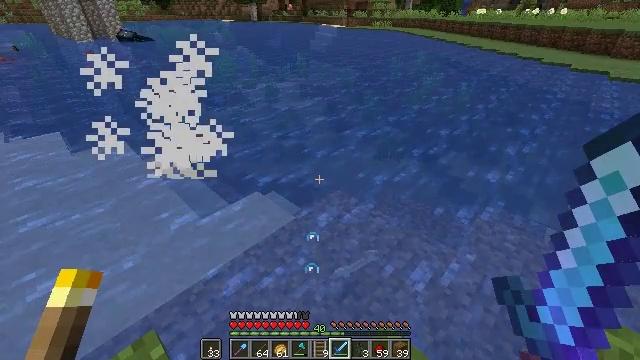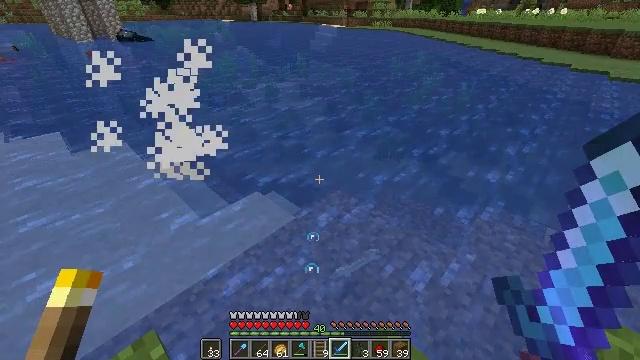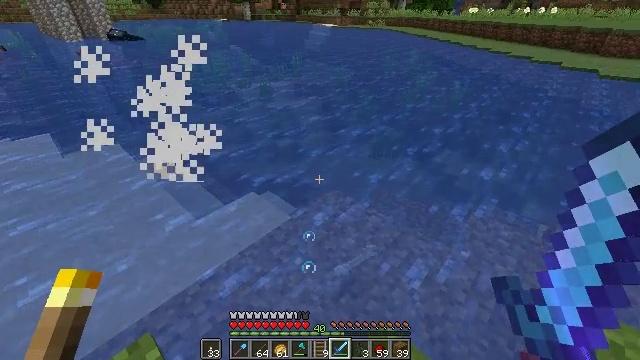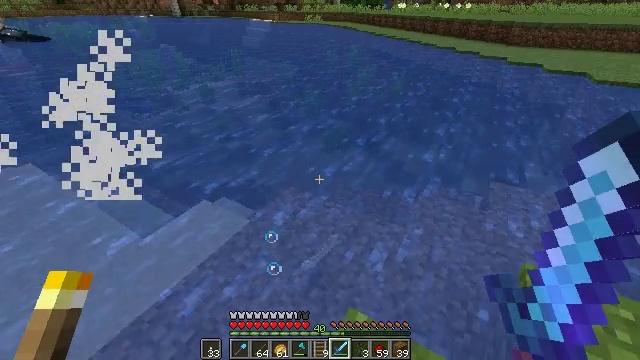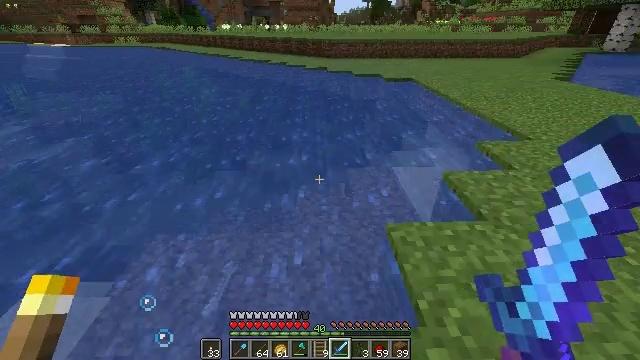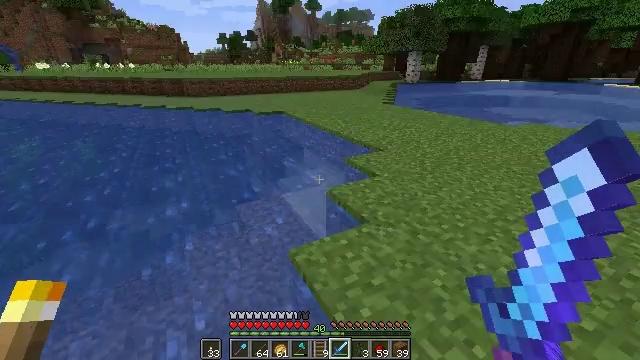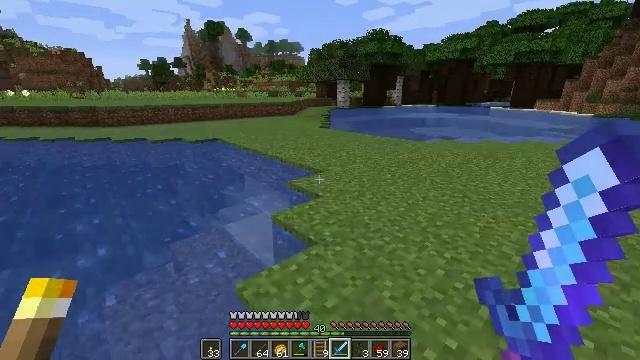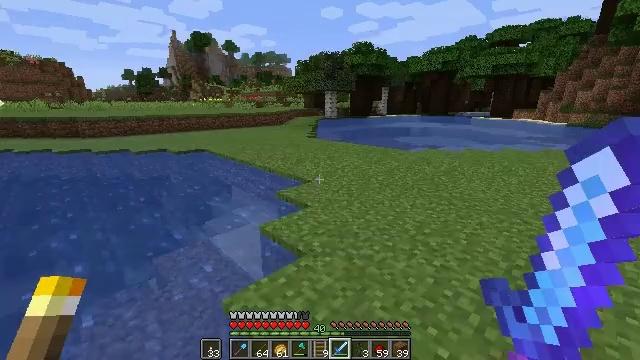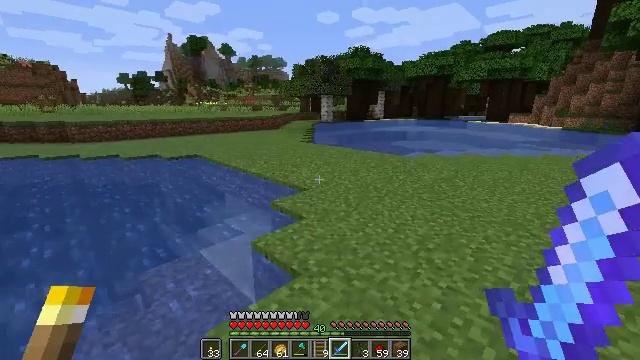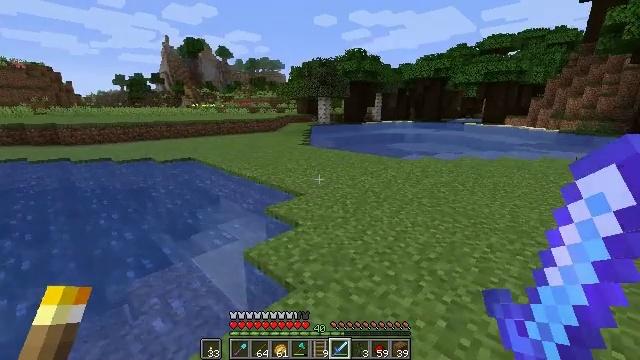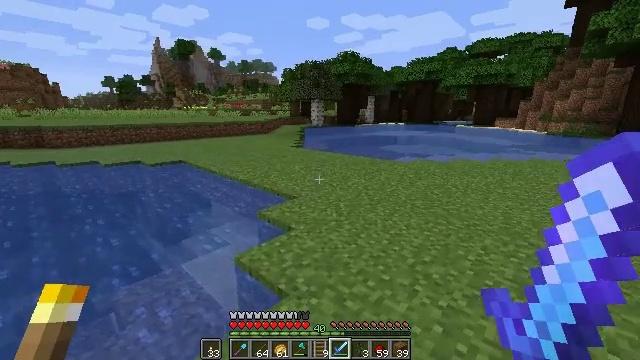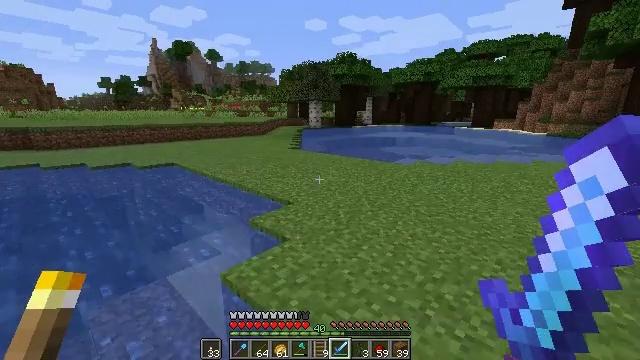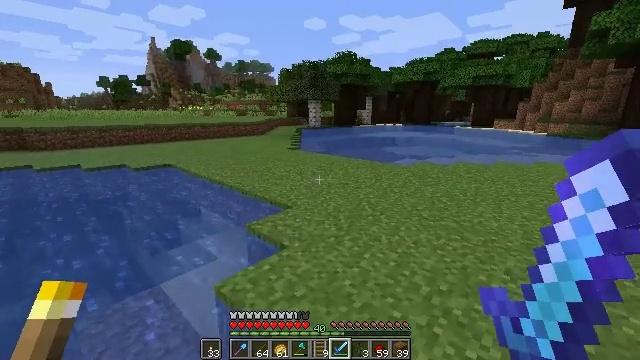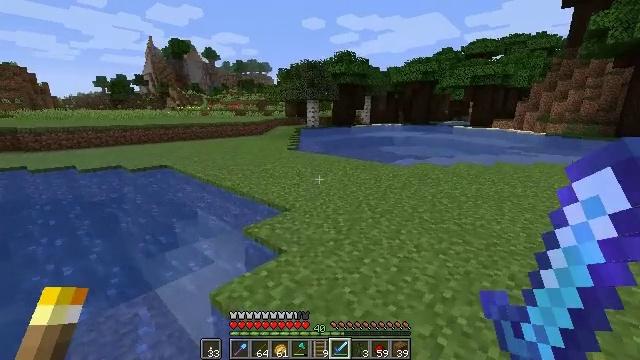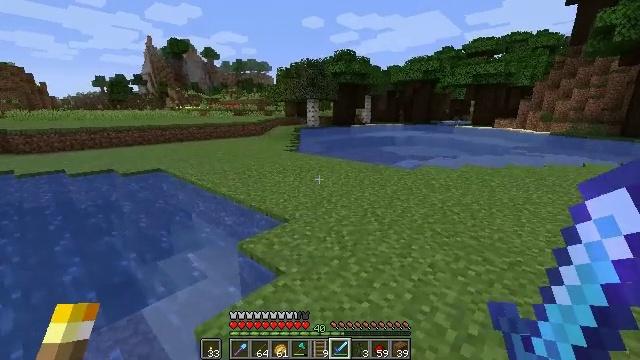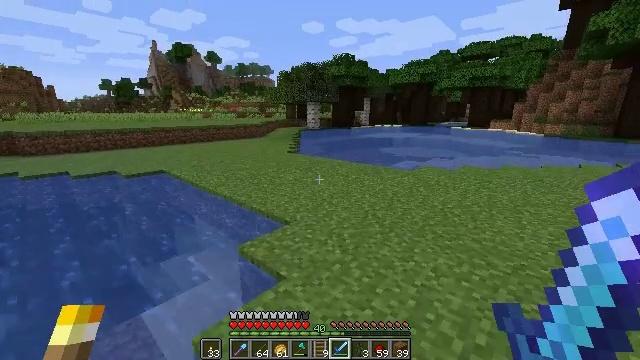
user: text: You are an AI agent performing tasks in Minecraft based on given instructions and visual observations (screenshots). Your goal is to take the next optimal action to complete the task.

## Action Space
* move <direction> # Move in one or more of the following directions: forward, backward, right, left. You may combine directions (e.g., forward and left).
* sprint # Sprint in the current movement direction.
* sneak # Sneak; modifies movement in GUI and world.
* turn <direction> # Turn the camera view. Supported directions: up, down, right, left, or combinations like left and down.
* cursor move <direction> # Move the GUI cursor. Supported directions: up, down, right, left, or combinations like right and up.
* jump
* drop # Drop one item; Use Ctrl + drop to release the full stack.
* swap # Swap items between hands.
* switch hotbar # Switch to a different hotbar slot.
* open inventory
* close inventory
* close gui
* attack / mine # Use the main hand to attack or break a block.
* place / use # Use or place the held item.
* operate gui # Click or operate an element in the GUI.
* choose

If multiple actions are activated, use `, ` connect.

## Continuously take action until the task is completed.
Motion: motion action
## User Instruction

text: Mine oak leaves.
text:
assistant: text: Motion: no_op
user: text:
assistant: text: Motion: turn right
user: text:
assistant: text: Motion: turn right
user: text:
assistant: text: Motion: turn right and up
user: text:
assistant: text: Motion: turn right and up
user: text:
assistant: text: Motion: turn right and up
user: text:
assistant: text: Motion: move forward, turn right and up
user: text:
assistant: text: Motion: move forward
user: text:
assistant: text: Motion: move forward
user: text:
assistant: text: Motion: move forward, turn right
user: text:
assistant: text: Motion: move forward
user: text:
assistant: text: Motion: move forward
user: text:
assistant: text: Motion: move forward
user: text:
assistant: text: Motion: move forward, sprint
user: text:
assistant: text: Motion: move forward, sprint
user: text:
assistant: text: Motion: move forward, sprint
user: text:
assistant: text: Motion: move forward, turn right
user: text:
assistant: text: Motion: move forward
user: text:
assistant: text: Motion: move forward, turn left
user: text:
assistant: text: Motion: move forward, sprint, turn left and down
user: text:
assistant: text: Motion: move forward, turn left
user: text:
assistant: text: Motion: move forward
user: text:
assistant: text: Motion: move forward
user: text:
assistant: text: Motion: move forward
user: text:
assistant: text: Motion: move forward, sprint
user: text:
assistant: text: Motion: move forward, sprint
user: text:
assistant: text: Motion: move forward, sprint
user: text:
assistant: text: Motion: move forward, sprint
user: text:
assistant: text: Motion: move forward, turn left
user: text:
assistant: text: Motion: move forward, turn left